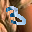
Label: 3